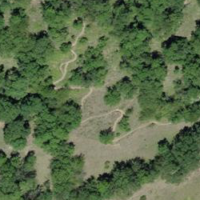
EUNIS habitat code: 24
Species observed at this site:
Hippocrepis comosa